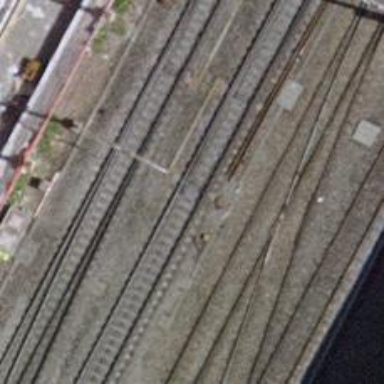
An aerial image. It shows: Railway switch.